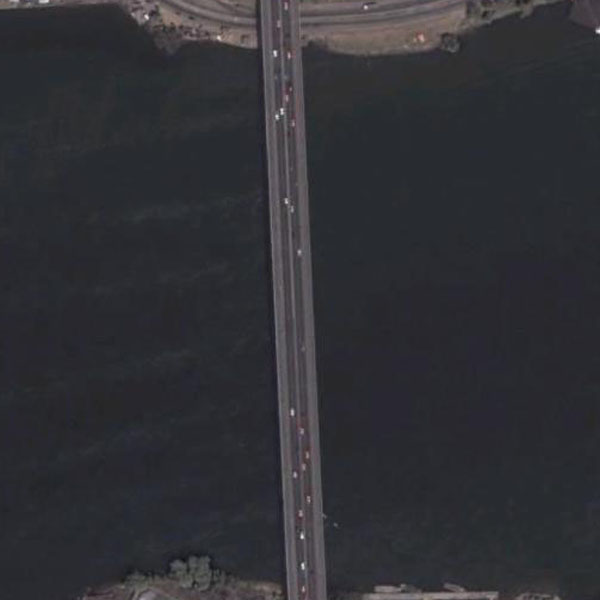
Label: Bridge